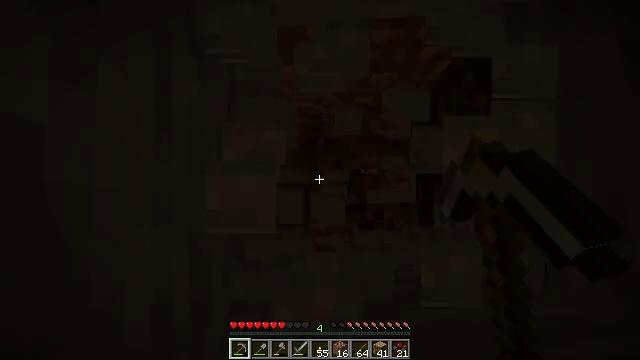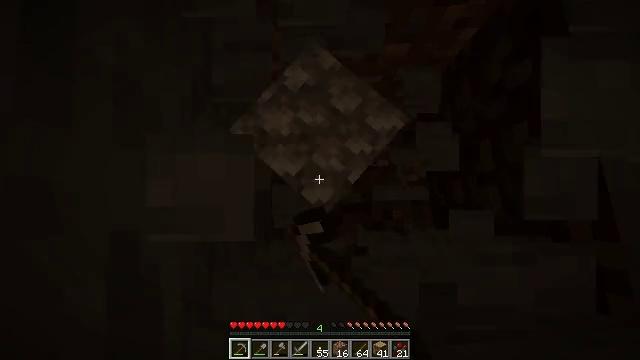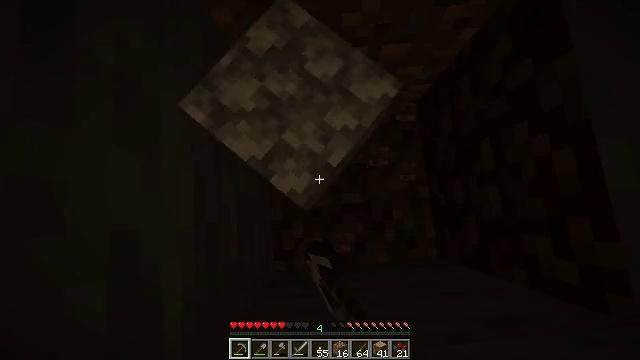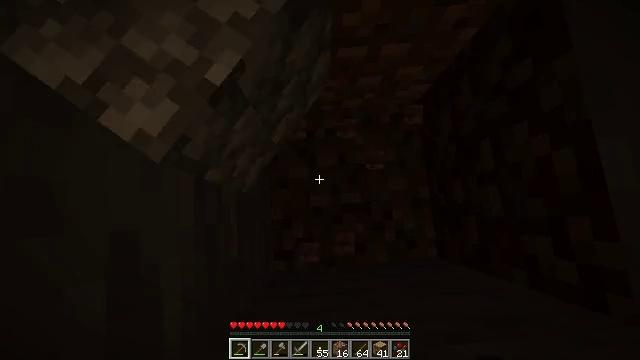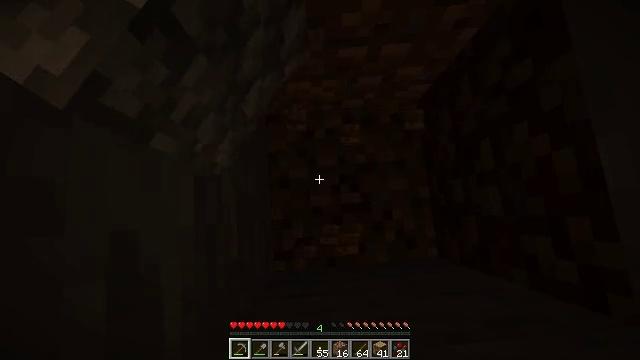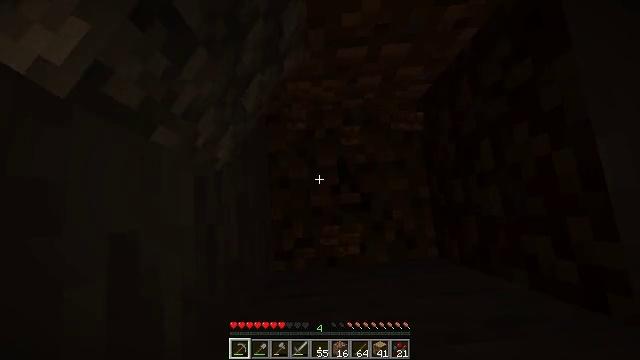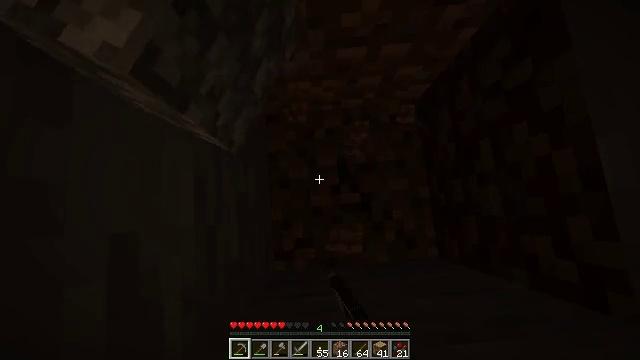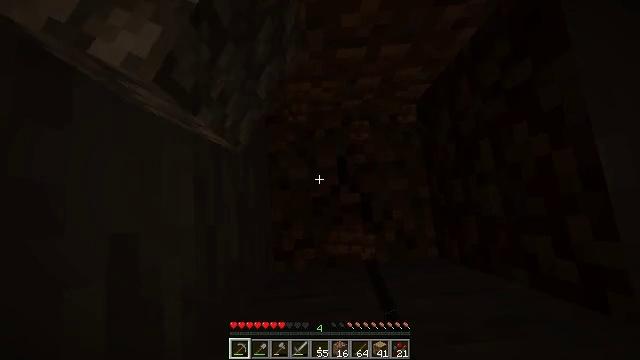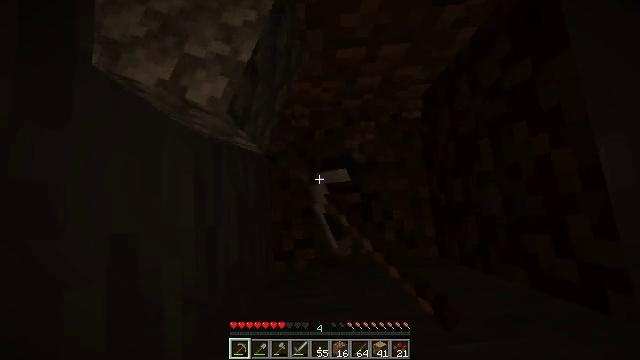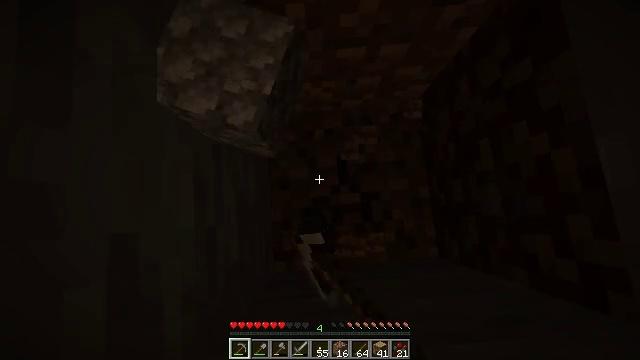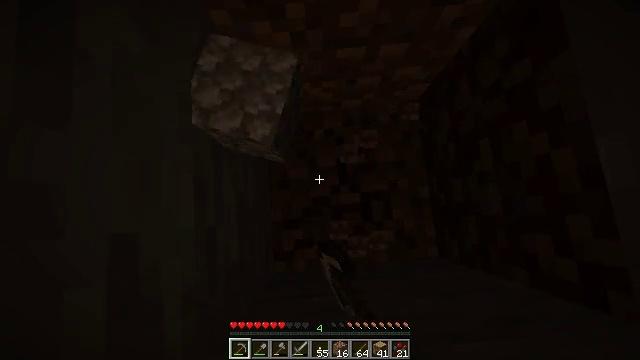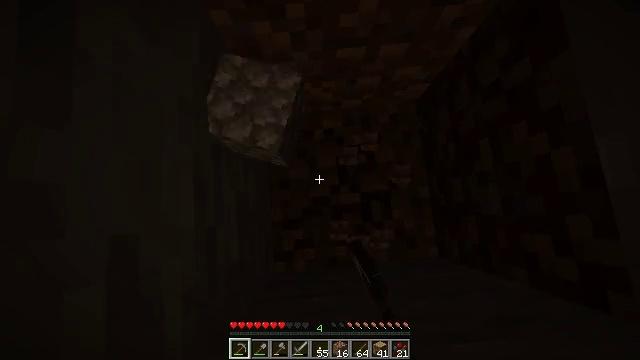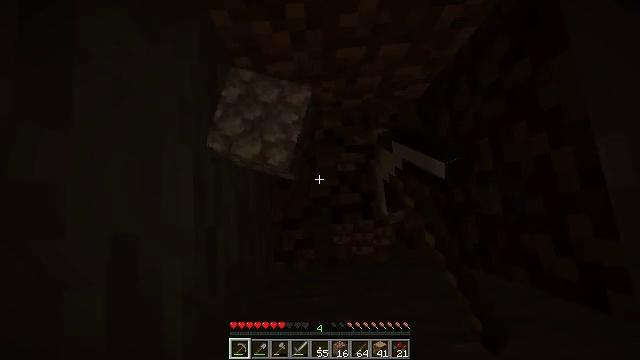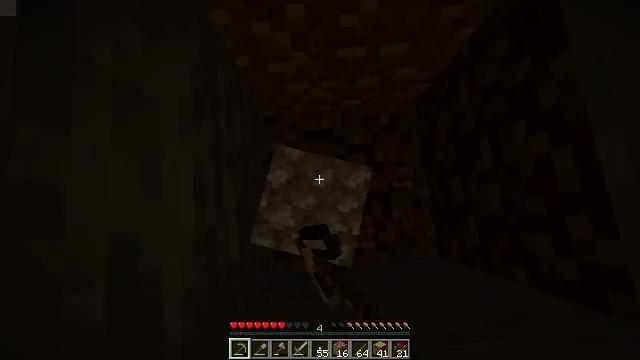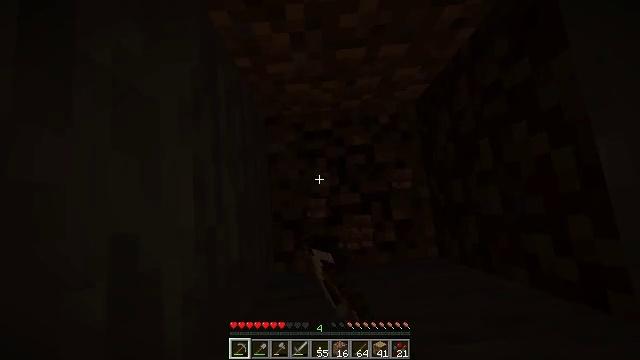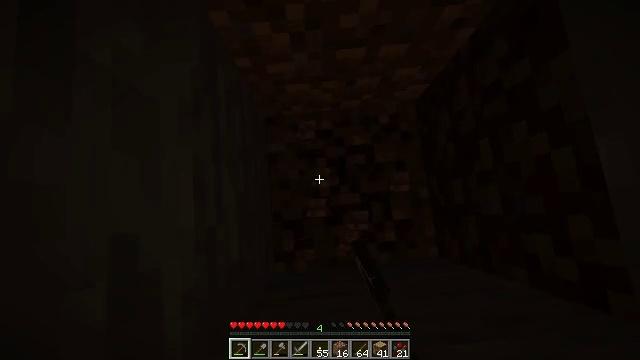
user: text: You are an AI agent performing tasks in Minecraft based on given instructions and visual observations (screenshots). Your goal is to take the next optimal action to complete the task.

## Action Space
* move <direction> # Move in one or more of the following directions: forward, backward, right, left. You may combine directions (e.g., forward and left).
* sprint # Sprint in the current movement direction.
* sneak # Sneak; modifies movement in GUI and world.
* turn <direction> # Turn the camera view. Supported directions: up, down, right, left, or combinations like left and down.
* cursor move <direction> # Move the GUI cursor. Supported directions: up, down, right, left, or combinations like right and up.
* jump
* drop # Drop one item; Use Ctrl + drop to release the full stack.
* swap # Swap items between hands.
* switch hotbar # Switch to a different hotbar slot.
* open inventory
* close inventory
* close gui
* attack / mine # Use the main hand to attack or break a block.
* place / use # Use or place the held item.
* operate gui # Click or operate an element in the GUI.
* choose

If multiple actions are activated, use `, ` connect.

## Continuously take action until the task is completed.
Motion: motion action
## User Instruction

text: Break the dirt block.
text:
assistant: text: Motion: attack / mine
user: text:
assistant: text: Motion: attack / mine
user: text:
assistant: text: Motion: attack / mine
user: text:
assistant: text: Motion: attack / mine
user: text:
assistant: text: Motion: attack / mine
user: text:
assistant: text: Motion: attack / mine
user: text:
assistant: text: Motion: attack / mine
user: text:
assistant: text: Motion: attack / mine
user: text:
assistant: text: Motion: attack / mine
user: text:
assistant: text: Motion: attack / mine
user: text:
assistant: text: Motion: attack / mine
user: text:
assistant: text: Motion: attack / mine
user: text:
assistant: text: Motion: attack / mine
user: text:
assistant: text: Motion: attack / mine
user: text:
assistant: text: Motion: attack / mine
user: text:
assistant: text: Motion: attack / mine
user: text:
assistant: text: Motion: attack / mine
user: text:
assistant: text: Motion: attack / mine
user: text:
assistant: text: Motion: attack / mine
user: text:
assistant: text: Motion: attack / mine
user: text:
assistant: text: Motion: attack / mine
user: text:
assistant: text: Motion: attack / mine
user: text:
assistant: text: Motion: attack / mine
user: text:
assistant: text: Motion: attack / mine
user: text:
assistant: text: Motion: attack / mine
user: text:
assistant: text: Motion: attack / mine
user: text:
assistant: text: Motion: attack / mine
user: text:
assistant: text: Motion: attack / mine
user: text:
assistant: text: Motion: attack / mine
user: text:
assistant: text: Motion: attack / mine